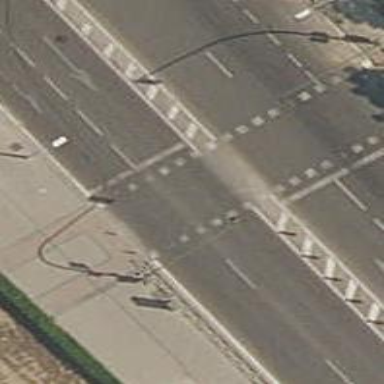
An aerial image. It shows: Traffic signals at road crossing.